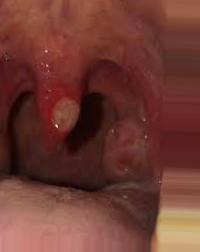
Condition: Mouth Ulcer